Fundus camera: zeiss
Shooting center: midpoint
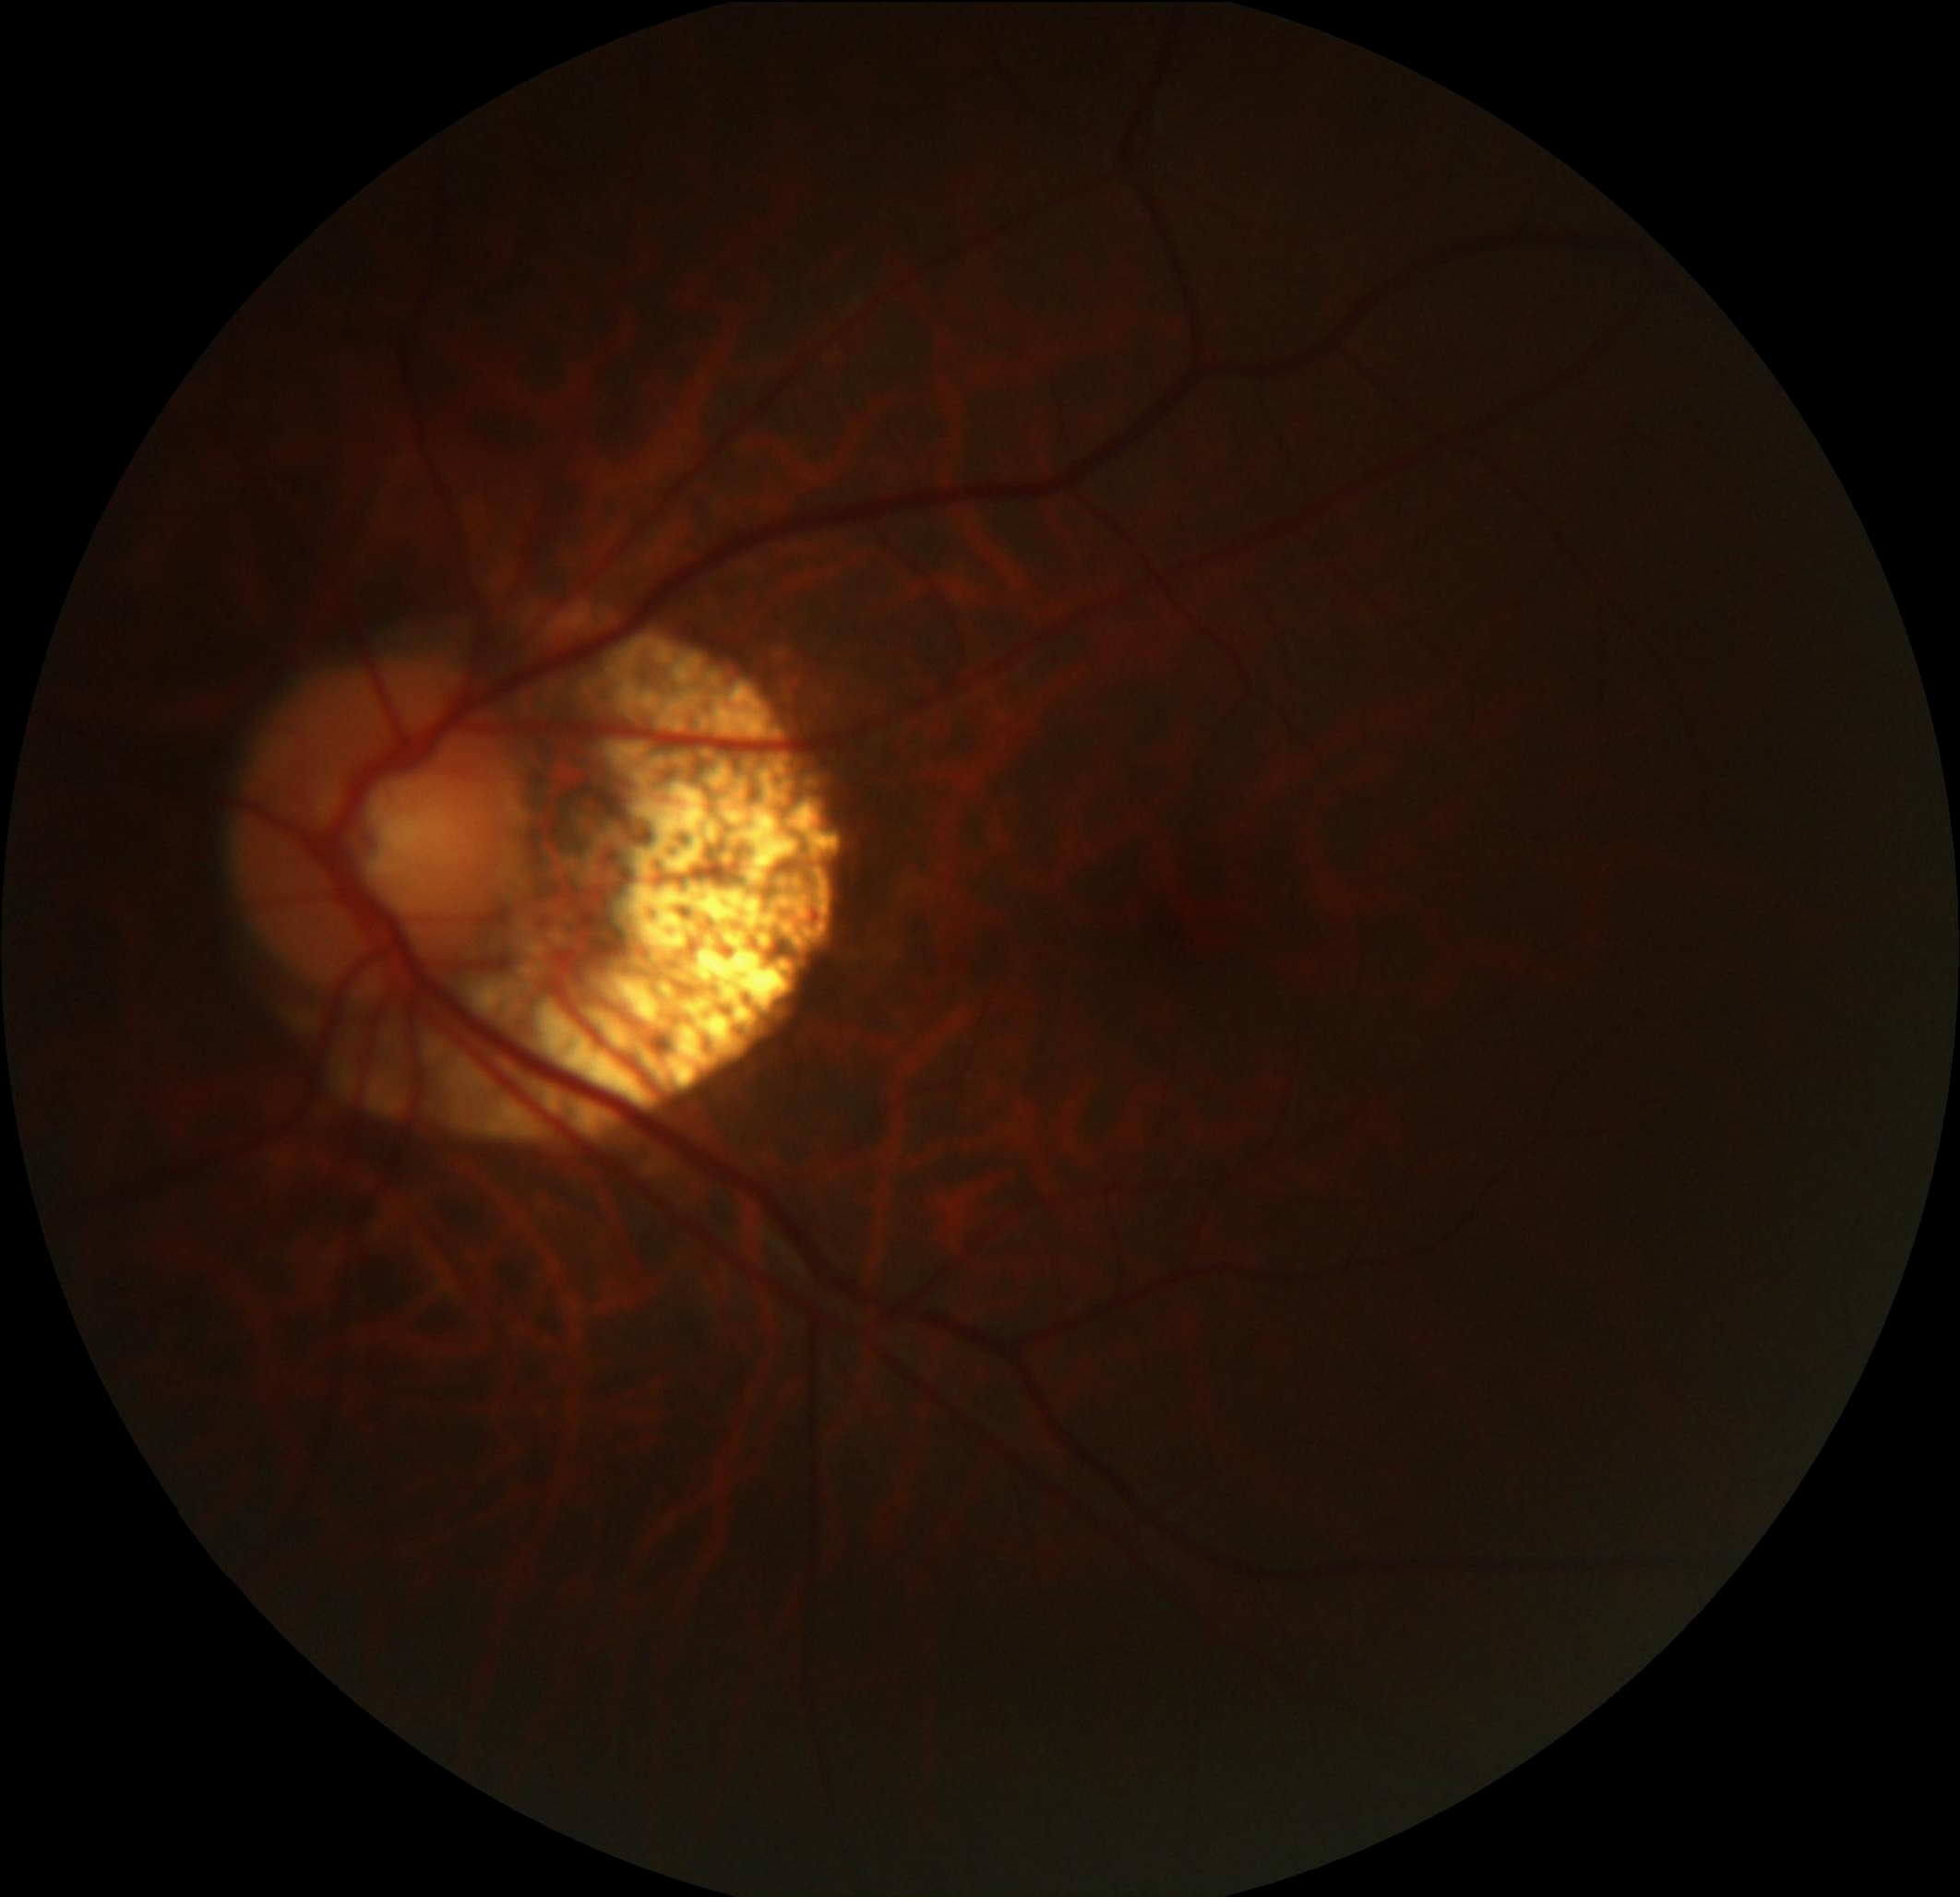
Pathologic myopia: yes
Patchy retinal atrophy: present
Retinal detachment: absent